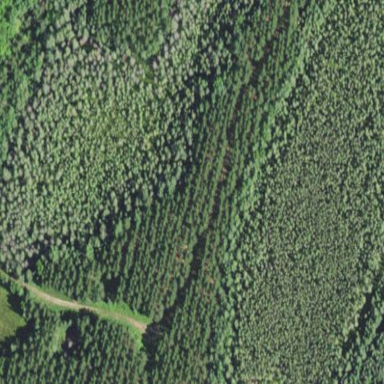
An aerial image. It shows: Plantation of evergreen needle-leaved forest.